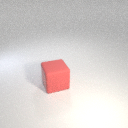
large red rubber cube